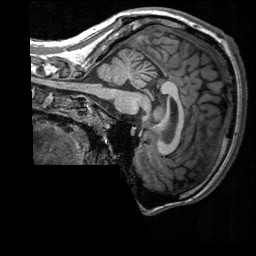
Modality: T1w
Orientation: sagittal
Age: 29
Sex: male
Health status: healthy
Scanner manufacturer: siemens
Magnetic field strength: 3 T
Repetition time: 2.3 s
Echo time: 0.00303 s